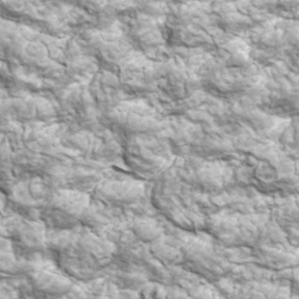
Label: non_frost